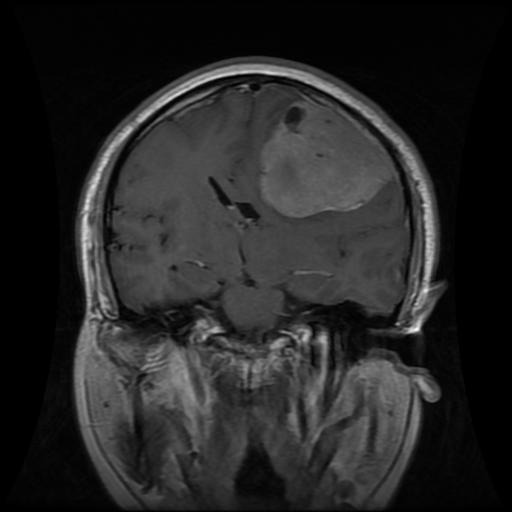
Label: meningioma